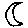
Label: moon